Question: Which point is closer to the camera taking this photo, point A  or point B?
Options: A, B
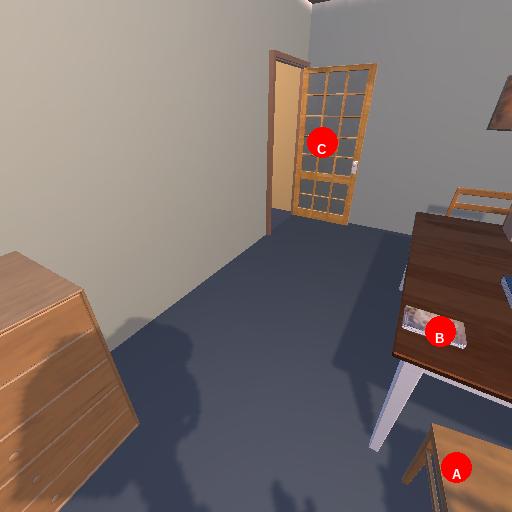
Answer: A